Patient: sex F, age 80
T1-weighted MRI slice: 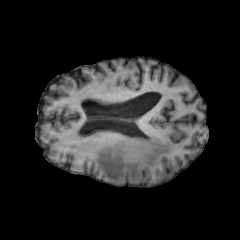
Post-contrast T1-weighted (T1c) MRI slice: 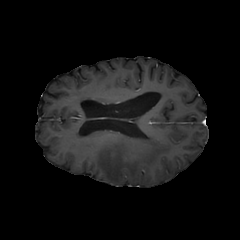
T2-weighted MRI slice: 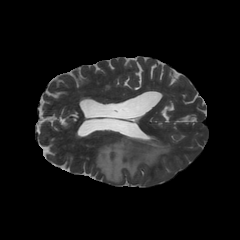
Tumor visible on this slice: yes
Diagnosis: Glioblastoma, IDH-wildtype
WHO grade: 4